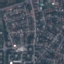
Land use / land cover: Residential